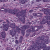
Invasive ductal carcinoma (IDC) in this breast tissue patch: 1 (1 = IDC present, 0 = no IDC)